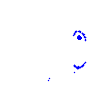
Particle: electron